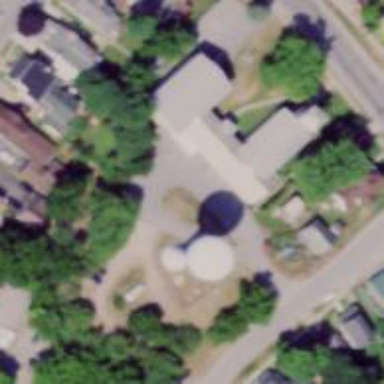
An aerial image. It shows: Water tower that is man-made.